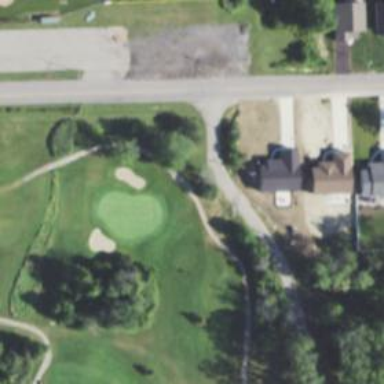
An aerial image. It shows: Footway that doubles as golf path.